Field crop: tomato
Growth stage: 2
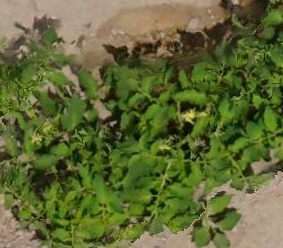
Species: tomato